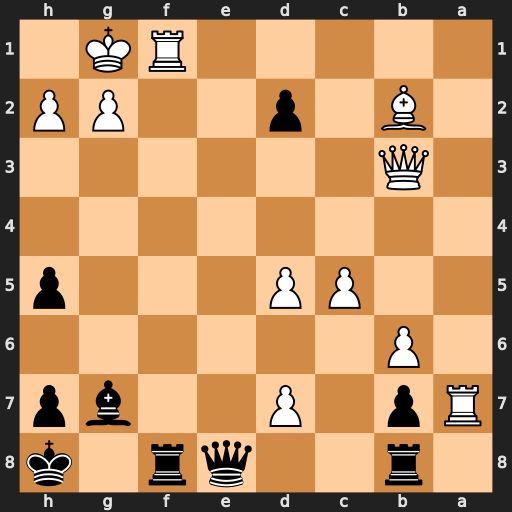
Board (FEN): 1r2qr1k/Rp1P2bp/1P6/2PP3p/8/1Q6/1B1p2PP/5RK1
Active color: b
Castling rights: -
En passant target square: -
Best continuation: Rxf1+ Kxf1 Qe1#